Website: home-depot
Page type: customer-info-address
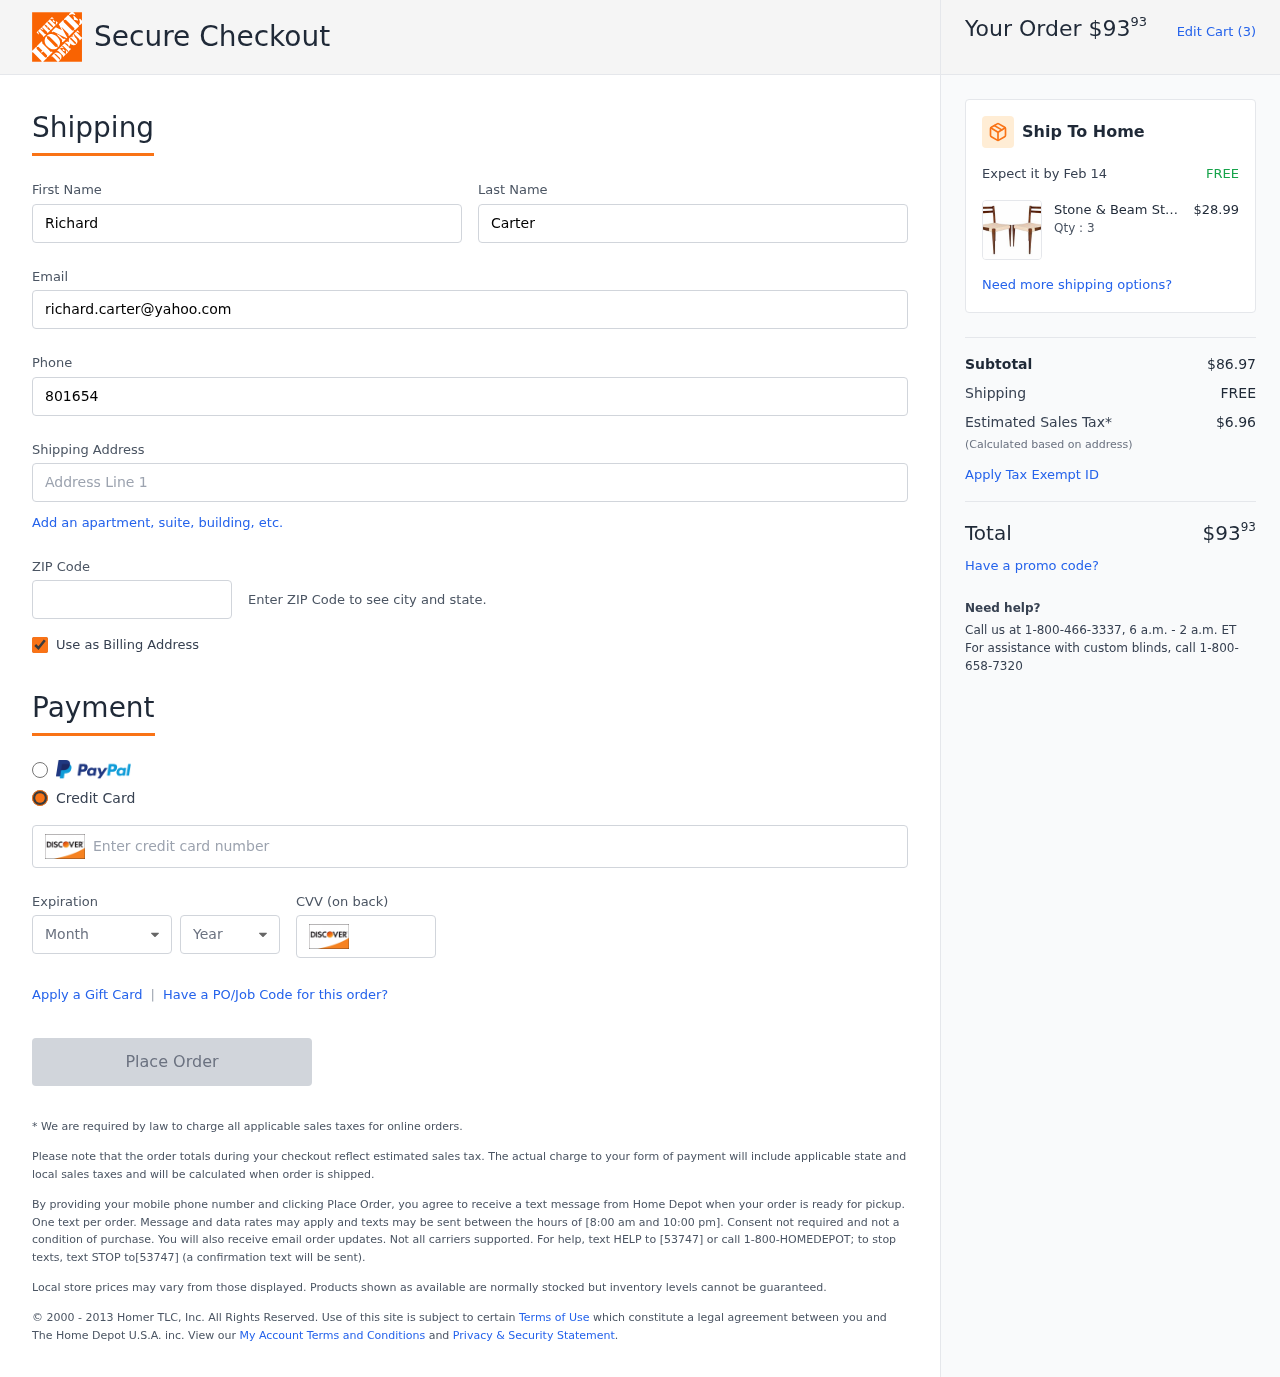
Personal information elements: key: PII_CARD_CVV
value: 448
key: PII_CARD_EXPIRY_MONTH
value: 03
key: PII_CARD_EXPIRY_YEAR
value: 30
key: PII_CARD_NUMBER
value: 6511 0721 0446 6303
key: PII_EMAIL
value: richard.carter@yahoo.com
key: PII_FIRSTNAME
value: Richard
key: PII_LASTNAME
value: Carter
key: PII_PHONE
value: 8016540778
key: PII_POSTCODE
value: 22183
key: PII_STREET
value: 4826 Amy Mountain
Product elements: key: PRODUCT1_BRAND
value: Stone & Beam
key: PRODUCT1_NAME
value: Stone & Beam Jane Wood-Framed Classic Woven Dining Chair, 34" H, Set of 2, Brown
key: PRODUCT1_PRICE
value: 28.99
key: PRODUCT1_QUANTITY
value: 3
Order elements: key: ORDER_TOTAL
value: $9393
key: ORDER_NUM_ITEMS
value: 3
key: ORDER_DELIVERY_DATE
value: Feb 14
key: ORDER_SUBTOTAL
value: $86.97
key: ORDER_SHIPPING_COST
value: FREE
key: ORDER_TAX
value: $6.96